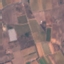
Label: PermanentCrop